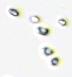
Label: Phaeocystis